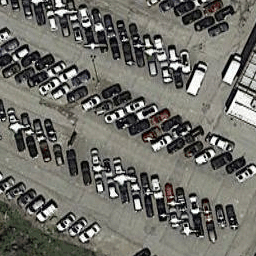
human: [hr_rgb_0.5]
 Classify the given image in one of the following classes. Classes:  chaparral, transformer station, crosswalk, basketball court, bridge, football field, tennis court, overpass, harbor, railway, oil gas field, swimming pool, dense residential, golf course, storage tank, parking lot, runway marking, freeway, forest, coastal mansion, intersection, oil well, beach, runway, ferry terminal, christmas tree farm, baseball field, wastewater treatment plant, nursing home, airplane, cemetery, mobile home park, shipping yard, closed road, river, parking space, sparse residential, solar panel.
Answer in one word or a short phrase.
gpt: parking lot